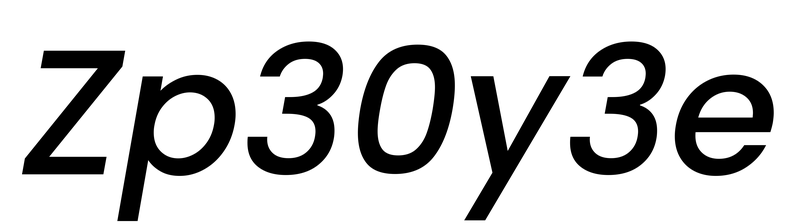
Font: Poppins-MediumItalic